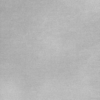
Label: dusty